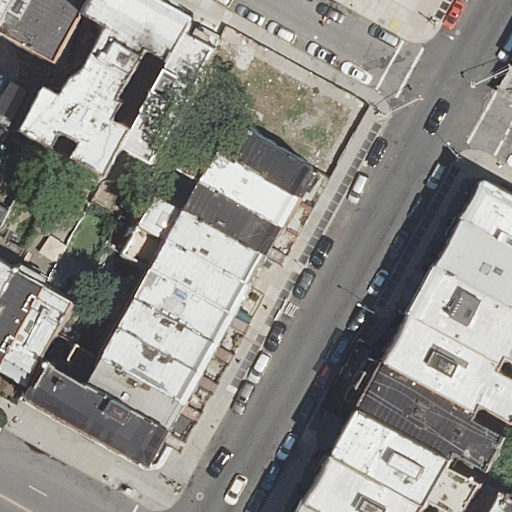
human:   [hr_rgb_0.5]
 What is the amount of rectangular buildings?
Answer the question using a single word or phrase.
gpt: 24

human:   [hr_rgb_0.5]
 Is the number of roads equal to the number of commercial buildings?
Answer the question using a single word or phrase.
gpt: no

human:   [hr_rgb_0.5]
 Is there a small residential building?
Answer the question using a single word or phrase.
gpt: yes

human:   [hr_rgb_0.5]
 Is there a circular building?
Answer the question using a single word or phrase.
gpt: no

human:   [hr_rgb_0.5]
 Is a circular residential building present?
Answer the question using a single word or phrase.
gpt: no

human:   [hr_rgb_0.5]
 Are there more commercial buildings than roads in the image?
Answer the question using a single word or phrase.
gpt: no

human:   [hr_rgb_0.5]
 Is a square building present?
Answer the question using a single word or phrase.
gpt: no

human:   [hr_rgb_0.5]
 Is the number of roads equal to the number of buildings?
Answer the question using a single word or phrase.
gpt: no

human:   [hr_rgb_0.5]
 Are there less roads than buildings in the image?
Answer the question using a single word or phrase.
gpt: yes

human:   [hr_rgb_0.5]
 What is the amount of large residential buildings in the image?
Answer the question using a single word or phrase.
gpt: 0

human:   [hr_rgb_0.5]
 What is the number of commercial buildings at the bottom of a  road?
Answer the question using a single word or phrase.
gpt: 0

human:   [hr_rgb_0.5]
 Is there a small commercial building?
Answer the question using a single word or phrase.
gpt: no

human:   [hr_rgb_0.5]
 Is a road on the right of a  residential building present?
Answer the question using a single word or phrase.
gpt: yes

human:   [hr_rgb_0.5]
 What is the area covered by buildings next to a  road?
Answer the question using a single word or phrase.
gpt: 3888m2

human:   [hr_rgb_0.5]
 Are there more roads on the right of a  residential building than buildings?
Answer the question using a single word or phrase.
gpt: no

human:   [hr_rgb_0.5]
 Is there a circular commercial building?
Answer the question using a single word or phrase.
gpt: no

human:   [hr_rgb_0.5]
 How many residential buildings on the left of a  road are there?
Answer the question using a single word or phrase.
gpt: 21

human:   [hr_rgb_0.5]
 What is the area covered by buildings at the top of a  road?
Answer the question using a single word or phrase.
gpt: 3466m2

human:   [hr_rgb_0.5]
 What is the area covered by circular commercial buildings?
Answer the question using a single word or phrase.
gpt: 0m2

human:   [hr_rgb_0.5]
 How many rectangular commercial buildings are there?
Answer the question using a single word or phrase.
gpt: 0

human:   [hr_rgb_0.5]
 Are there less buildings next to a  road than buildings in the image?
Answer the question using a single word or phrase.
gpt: no

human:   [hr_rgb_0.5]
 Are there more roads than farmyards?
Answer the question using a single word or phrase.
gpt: yes

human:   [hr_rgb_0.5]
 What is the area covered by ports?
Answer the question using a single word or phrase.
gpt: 0m2

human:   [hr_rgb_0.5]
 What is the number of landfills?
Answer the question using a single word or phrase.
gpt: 0

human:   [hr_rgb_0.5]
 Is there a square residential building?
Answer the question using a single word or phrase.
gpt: no

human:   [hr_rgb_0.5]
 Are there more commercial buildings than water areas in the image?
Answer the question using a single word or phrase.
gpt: no

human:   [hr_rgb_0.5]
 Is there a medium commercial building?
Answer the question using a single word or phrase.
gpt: no

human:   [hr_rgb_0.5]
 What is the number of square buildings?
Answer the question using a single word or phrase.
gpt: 0

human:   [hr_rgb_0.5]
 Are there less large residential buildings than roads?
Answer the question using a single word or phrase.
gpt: yes

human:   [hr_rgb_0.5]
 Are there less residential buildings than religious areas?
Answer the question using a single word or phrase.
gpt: no

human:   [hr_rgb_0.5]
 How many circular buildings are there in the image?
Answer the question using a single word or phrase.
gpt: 0

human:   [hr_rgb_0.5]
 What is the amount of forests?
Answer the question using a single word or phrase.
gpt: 0

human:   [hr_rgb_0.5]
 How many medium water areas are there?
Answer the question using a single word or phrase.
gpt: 0

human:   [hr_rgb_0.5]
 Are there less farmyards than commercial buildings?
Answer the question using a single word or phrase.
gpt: no

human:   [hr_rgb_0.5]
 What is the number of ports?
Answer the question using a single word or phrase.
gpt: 0

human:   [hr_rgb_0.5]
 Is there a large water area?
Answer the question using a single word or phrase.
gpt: no